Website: walmart
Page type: stored-credit-cards
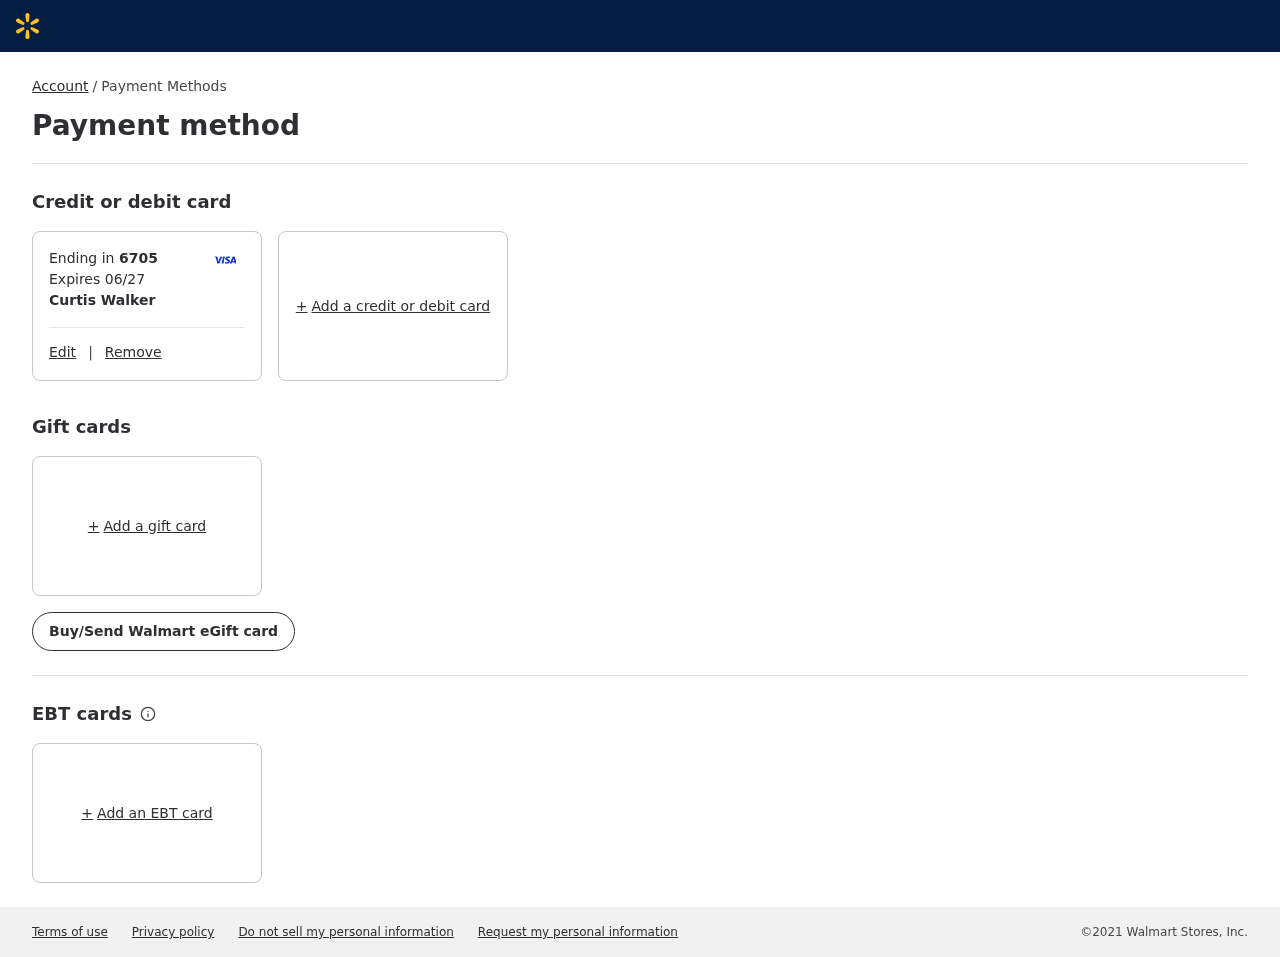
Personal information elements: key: PII_CARD_EXPIRY
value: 06/27
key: PII_CARD_LAST4
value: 6705
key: PII_FULLNAME
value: Curtis Walker